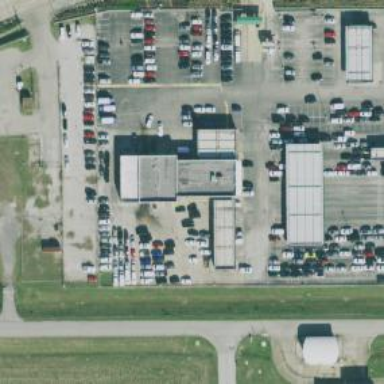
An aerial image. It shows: Car rental facility.